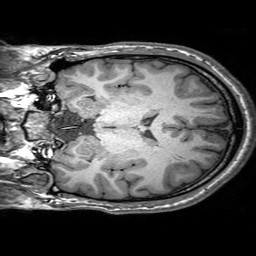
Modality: T1w
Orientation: coronal
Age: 21
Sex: male
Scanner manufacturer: philips
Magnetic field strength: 3 T